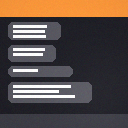
Screen state: on